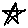
Label: star